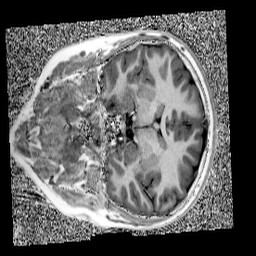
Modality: UNIT1
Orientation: coronal
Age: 10
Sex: female
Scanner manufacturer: siemens
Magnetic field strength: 3 T
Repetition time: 4 s
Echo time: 0.00303 s